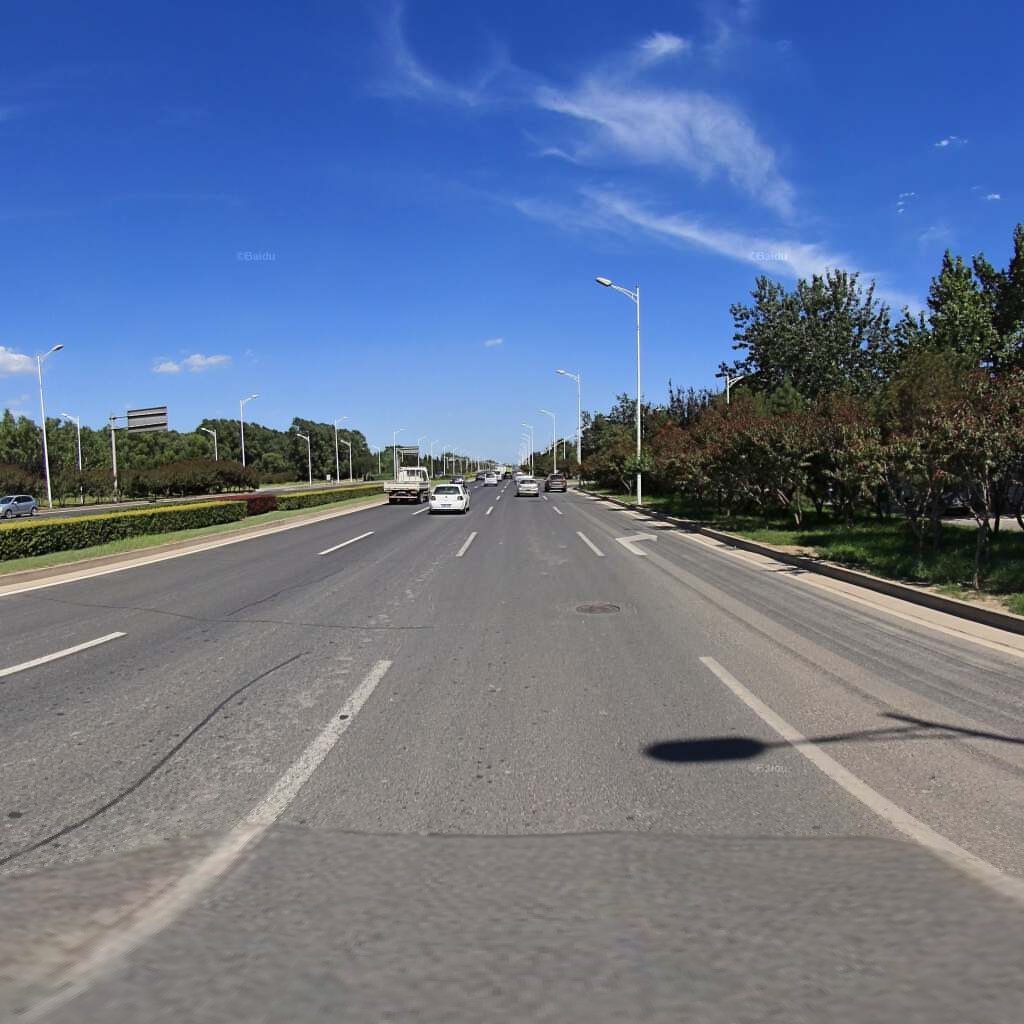
Region: Haidian
Road damage annotations: transverse patch, longitudinal patch, longitudinal patch, manhole cover